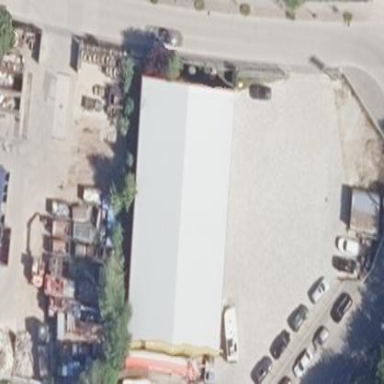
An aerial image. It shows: Warehouse.